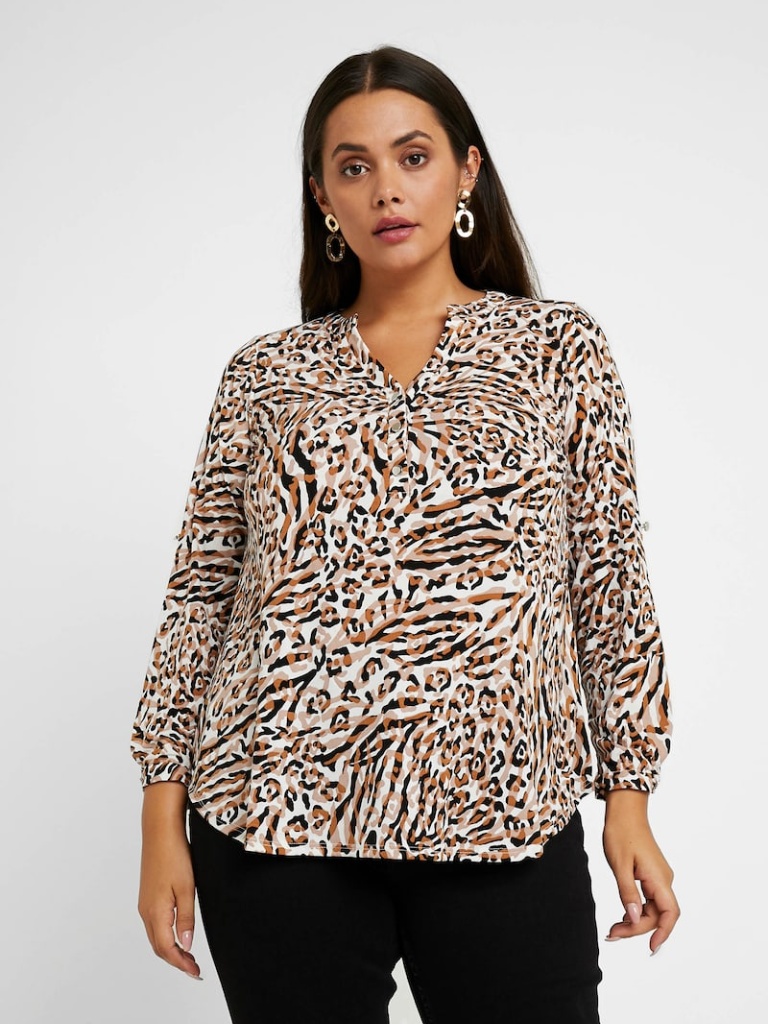
satin relaxed a long-sleeved with the sleeves down hip length Untucked v-neck blouse